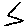
Label: zigzag